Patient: sex M, age 73
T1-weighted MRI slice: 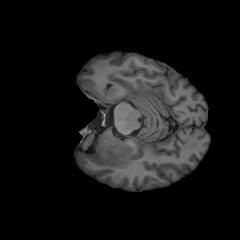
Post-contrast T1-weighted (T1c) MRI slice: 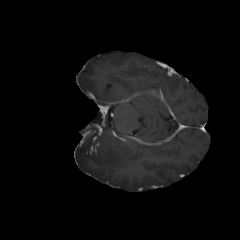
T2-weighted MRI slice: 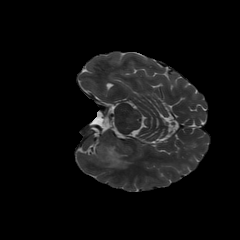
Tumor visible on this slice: yes
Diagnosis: Glioblastoma, IDH-wildtype
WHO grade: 4